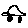
Label: car